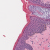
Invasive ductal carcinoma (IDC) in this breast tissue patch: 0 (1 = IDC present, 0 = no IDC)